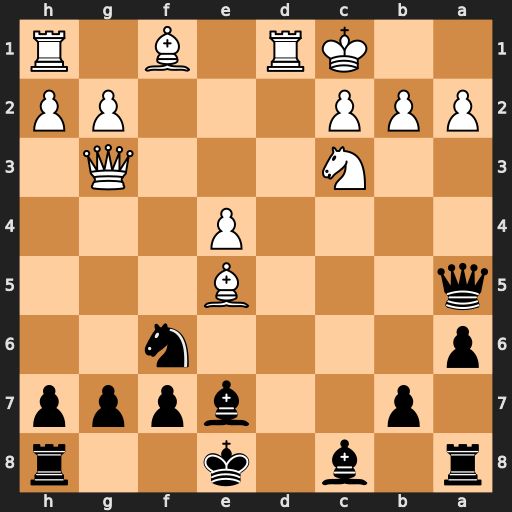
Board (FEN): r1b1k2r/1p2bppp/p4n2/q3B3/4P3/2N3Q1/PPP3PP/2KR1B1R
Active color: b
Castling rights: kq
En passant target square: -
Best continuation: Nh5 Bb5+ axb5